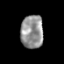
Tissue: prostate
Cell type: T cells
Senescence score: 0.35
Nuclear area (px): 738
Mean DAPI intensity: 148.064